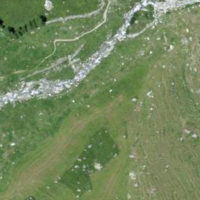
EUNIS habitat code: 26
Species observed at this site:
Botrychium lunaria
Polemonium caeruleum